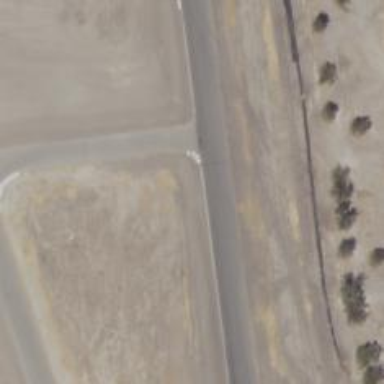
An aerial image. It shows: Motor sport raceway with asphalt surface.